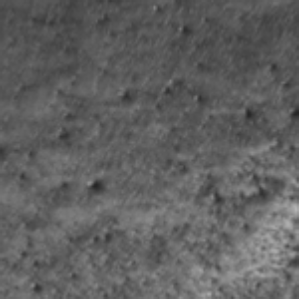
Label: frost